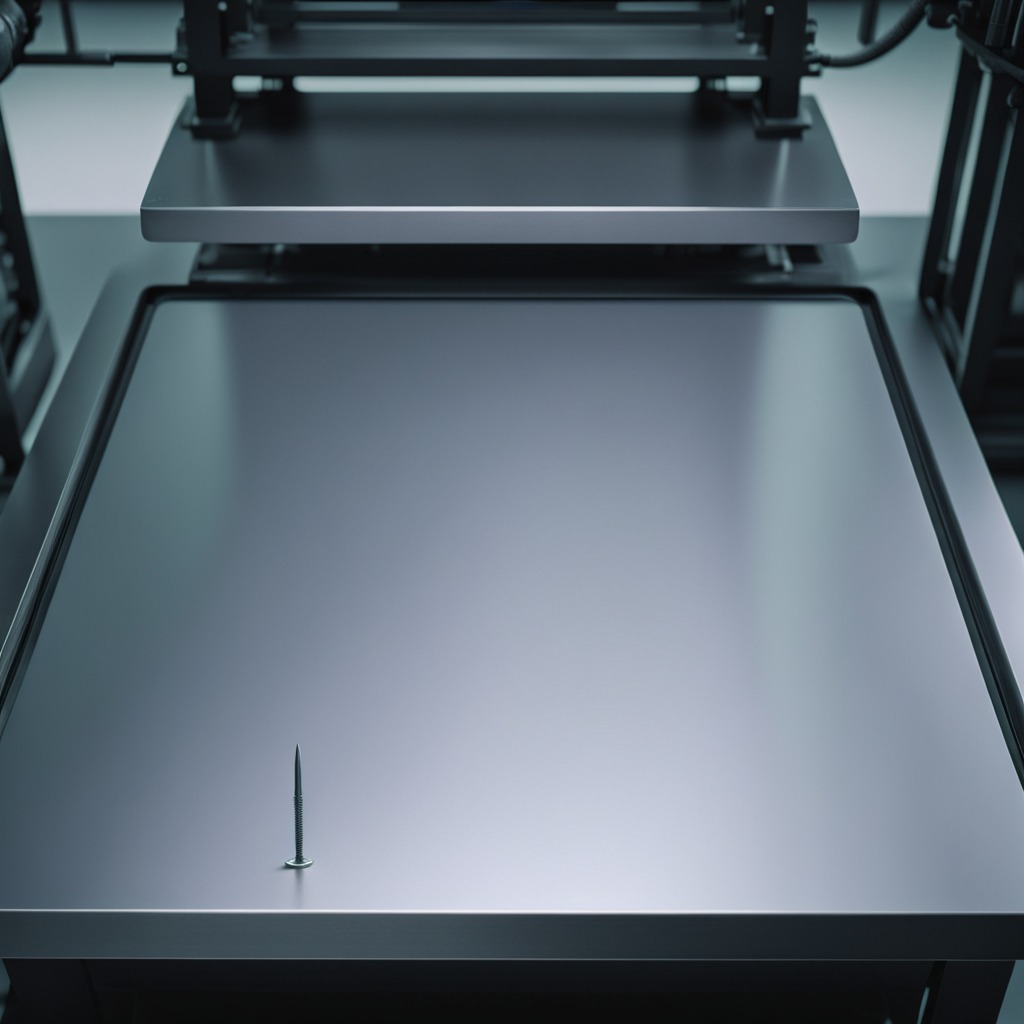
A nail is lying on a metal table in a machine shop under fluorescent lights.